Question: I need the Support Package jar file.
I opened the page <URL> and do as they said:
1. Launch the SDK and AVD Manager.
2. From Eclipse, you can select Window > Android SDK and AVD Manager. Or, launch SDK Manager.exe from the / directory (on Windows only) or android from the /tools/ directory.
3. Expand the Android Repository, check Android Support package and click Install selected.
But my SDK manager is updated and there is no 'Android Repository' anymore and i cannot find Android Support Package.

Please give me any advice.
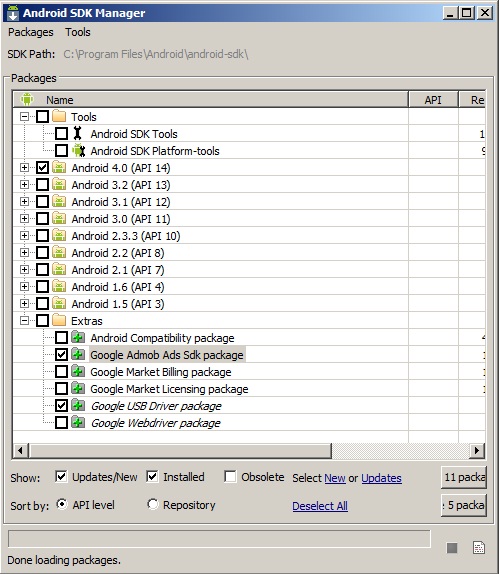
Answer: It's actually the . It's just a label error.